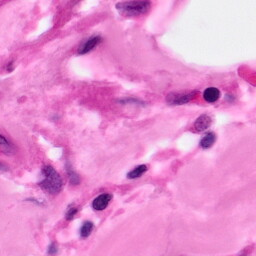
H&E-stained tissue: Pancreatic